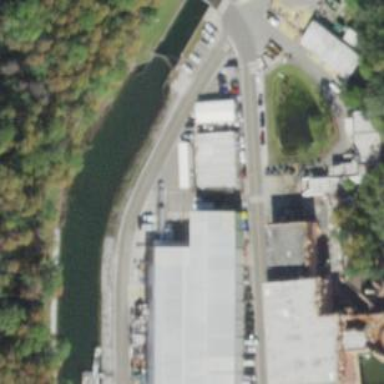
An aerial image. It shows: Warehouse building.